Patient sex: F
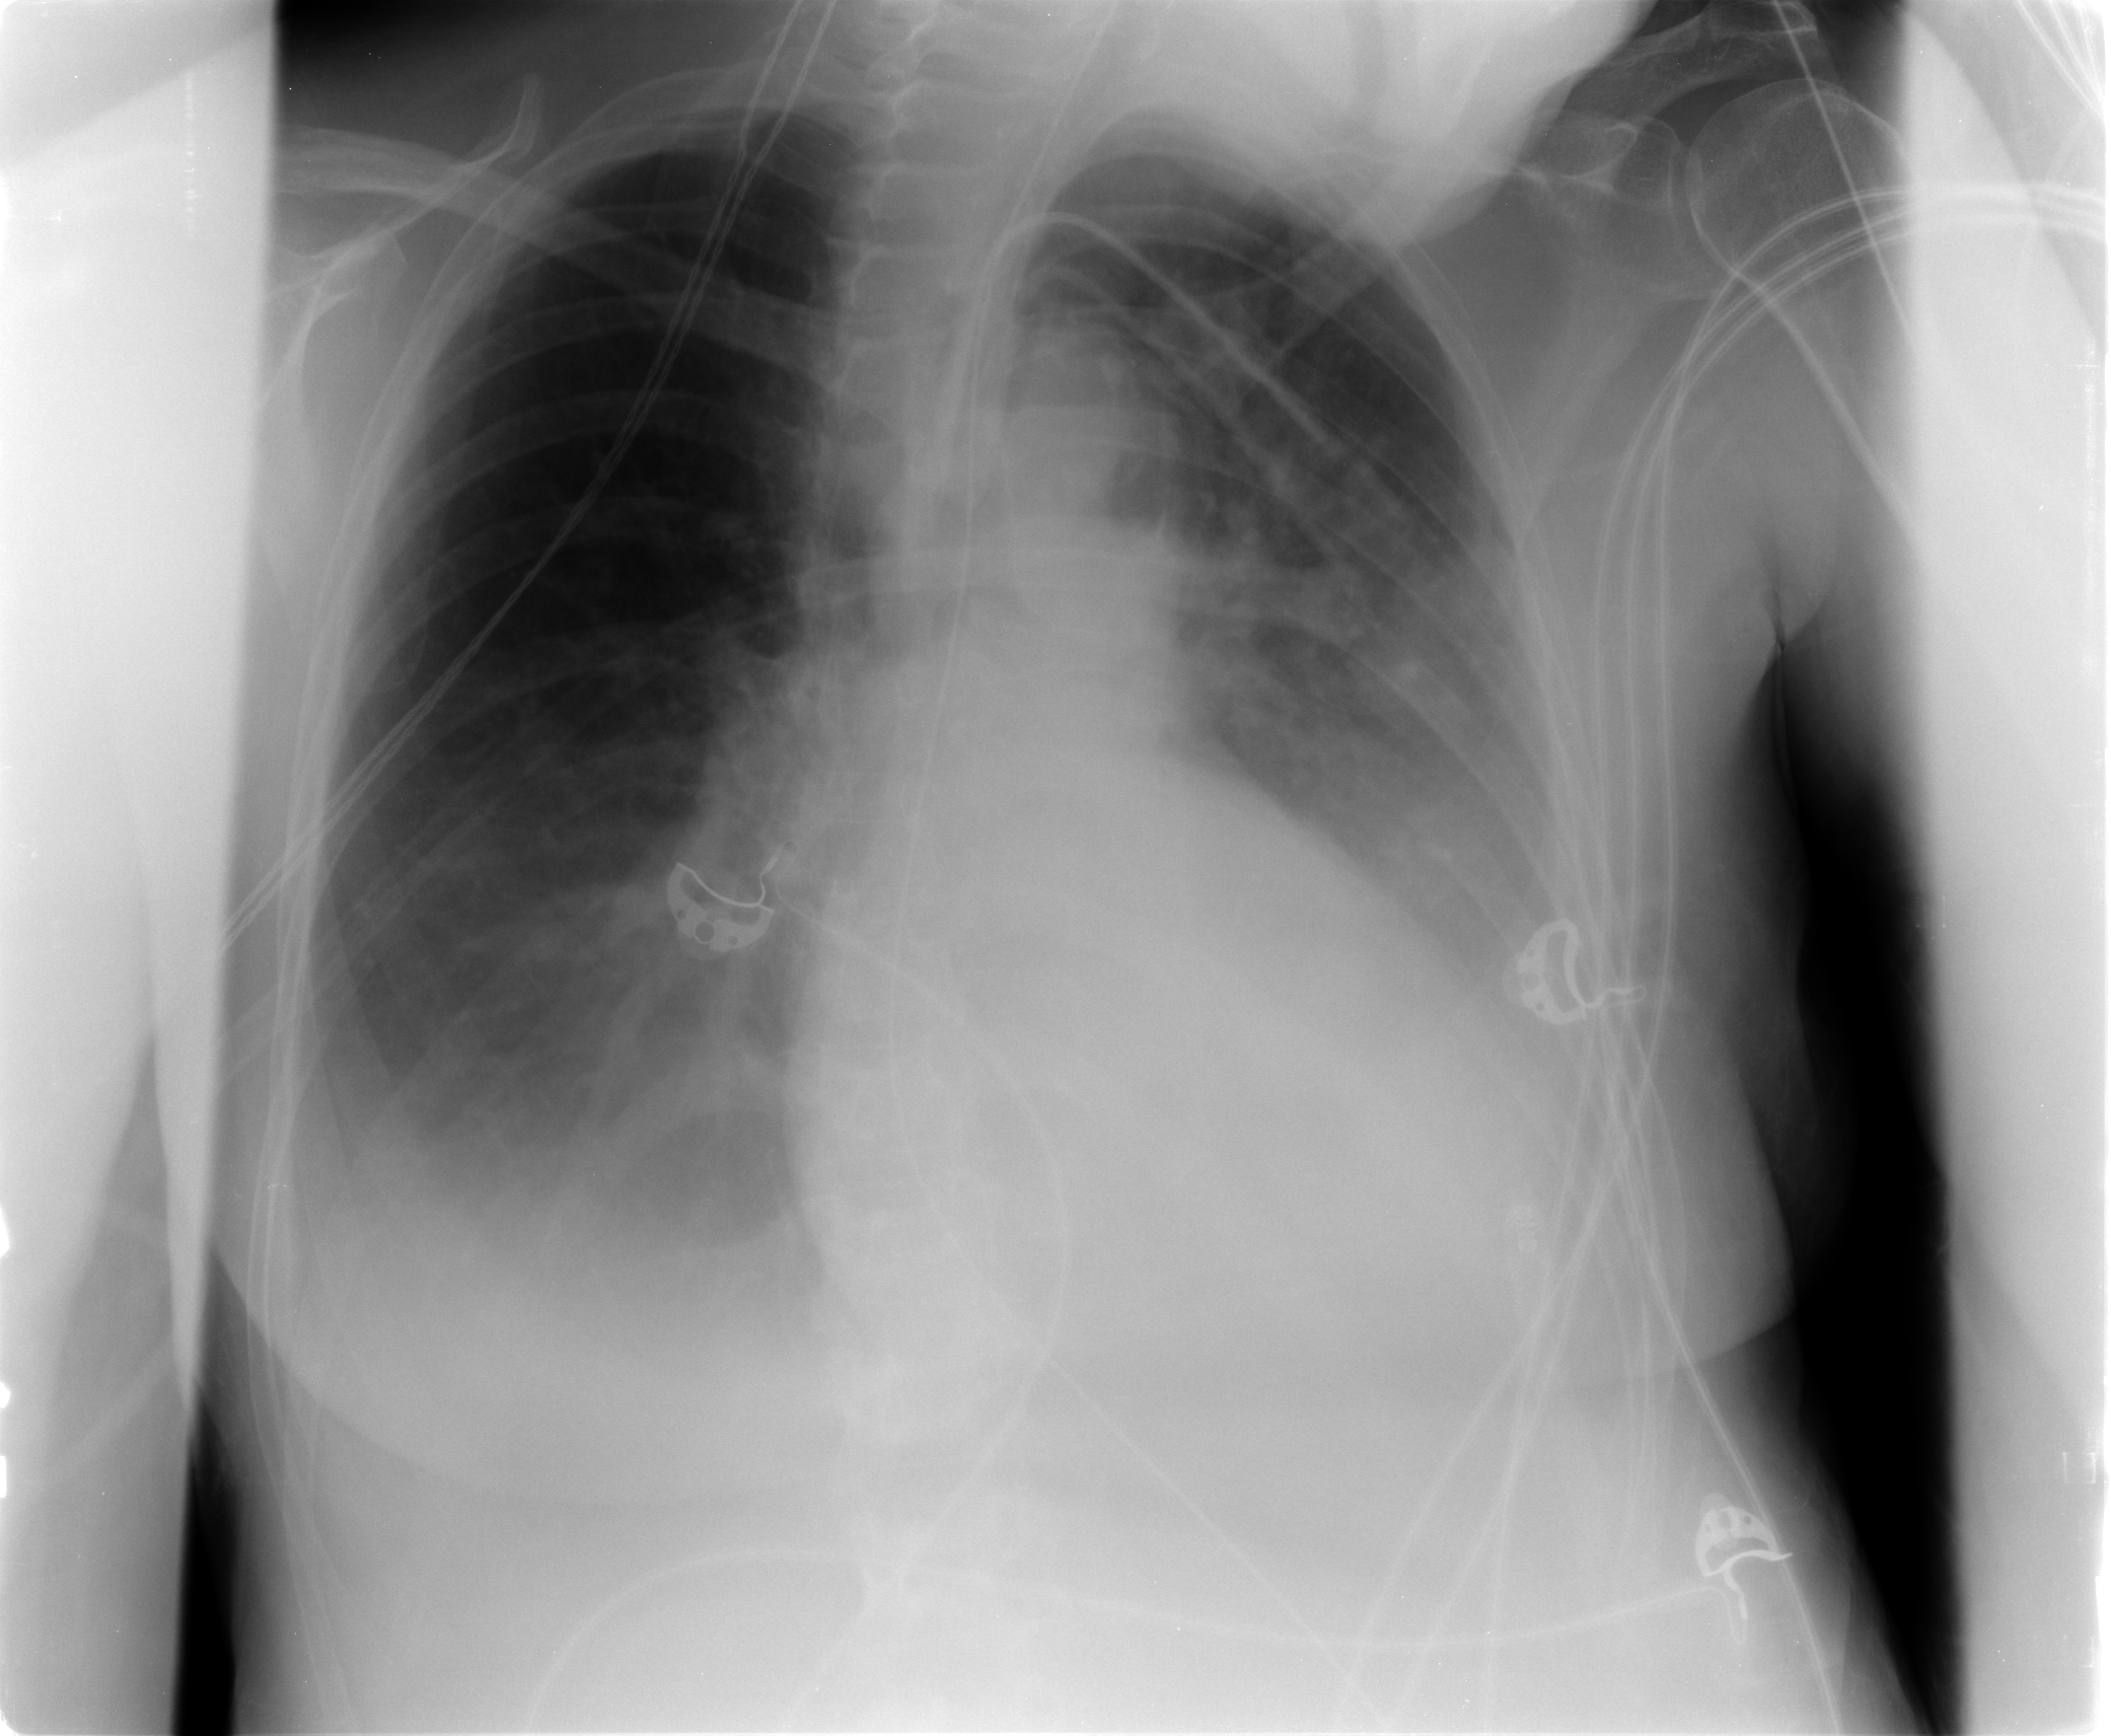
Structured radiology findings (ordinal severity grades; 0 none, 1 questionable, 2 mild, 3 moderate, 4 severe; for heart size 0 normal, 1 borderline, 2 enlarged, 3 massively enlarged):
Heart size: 0
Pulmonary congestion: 2
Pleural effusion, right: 2
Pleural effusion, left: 3
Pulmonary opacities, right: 2
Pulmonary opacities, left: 0
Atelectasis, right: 2
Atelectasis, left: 2